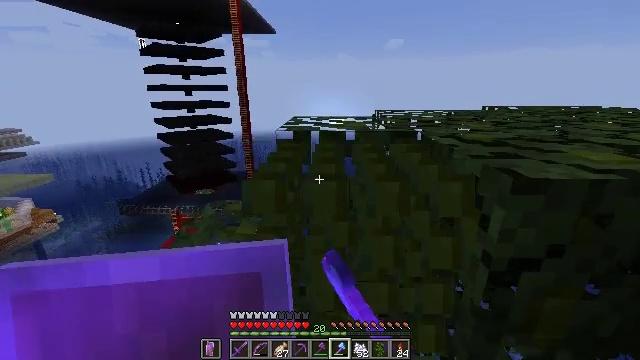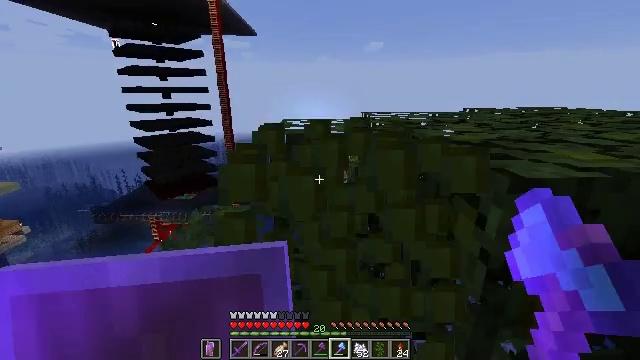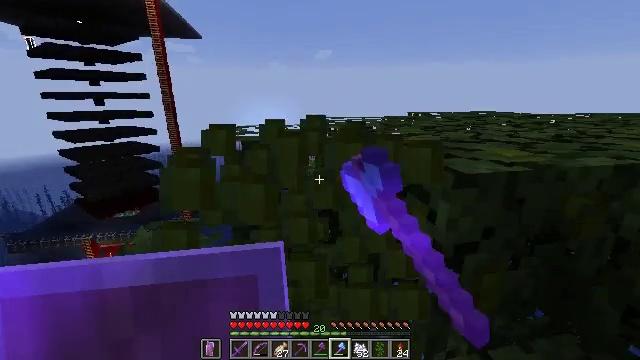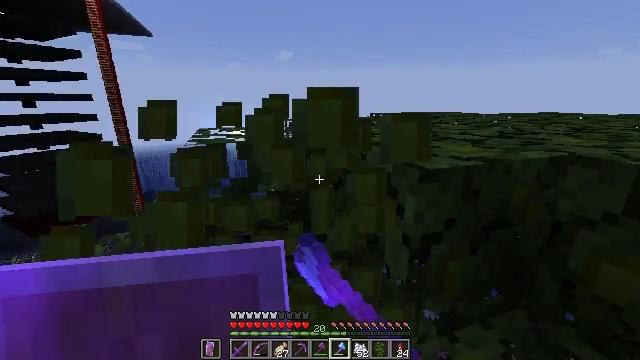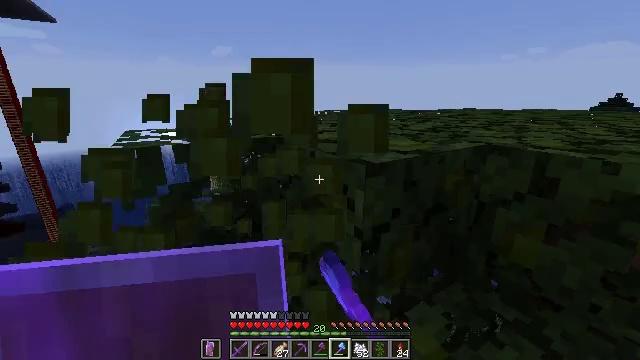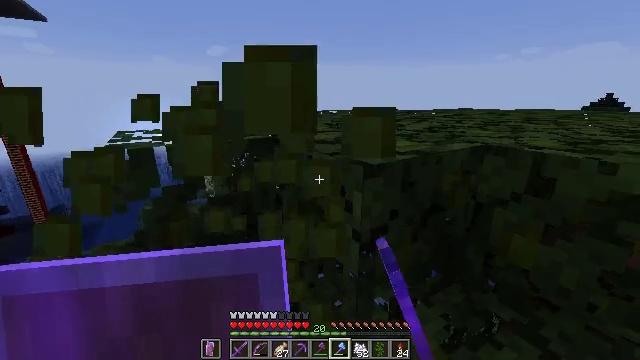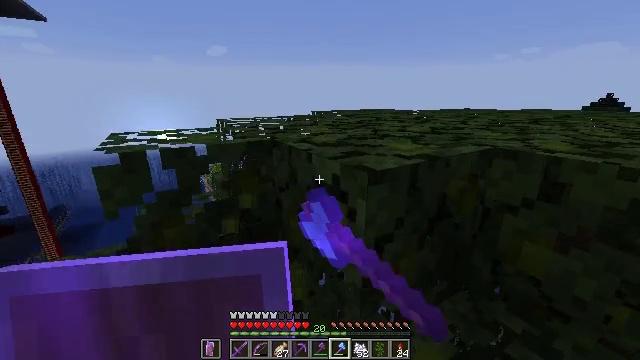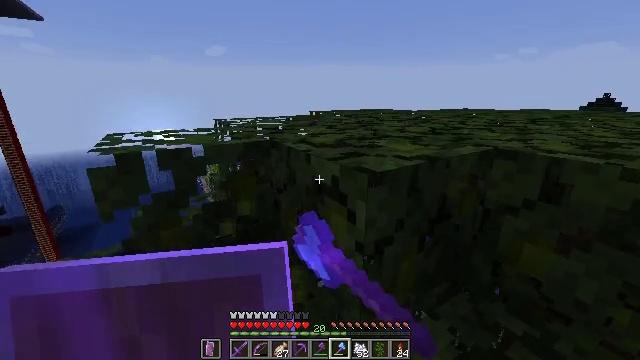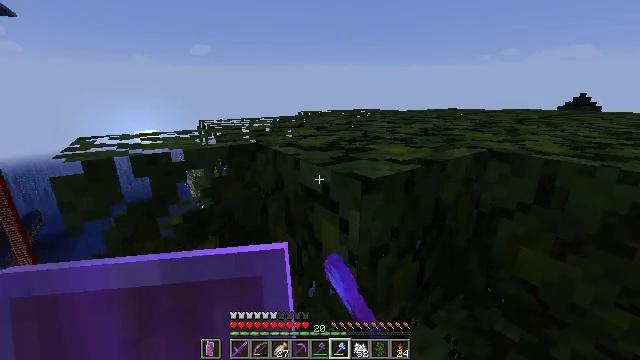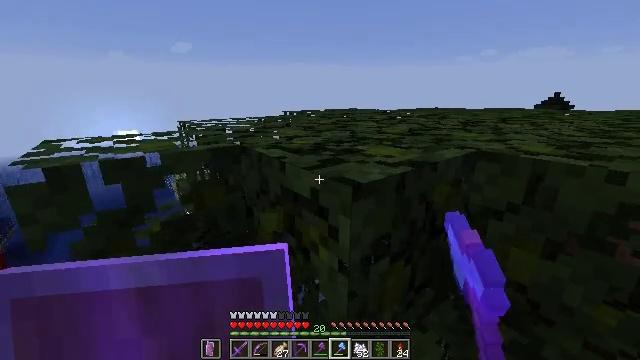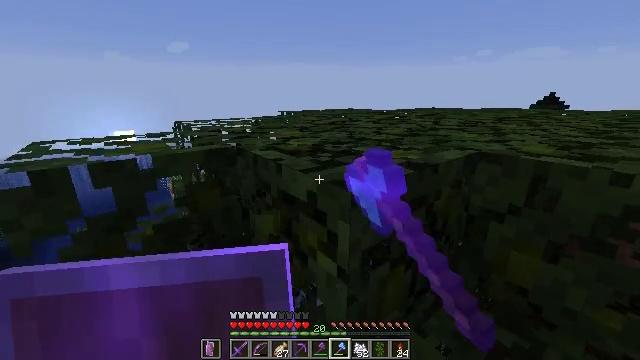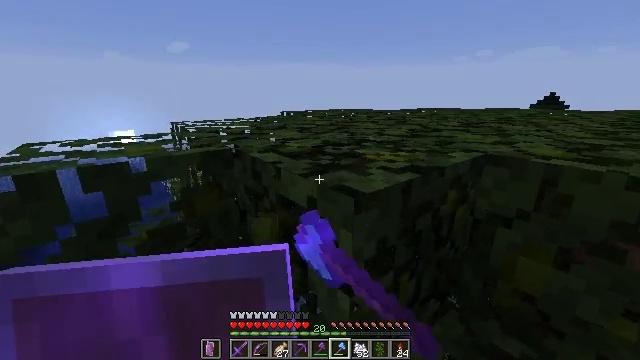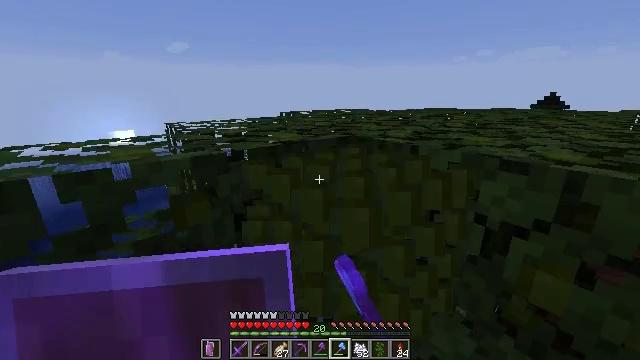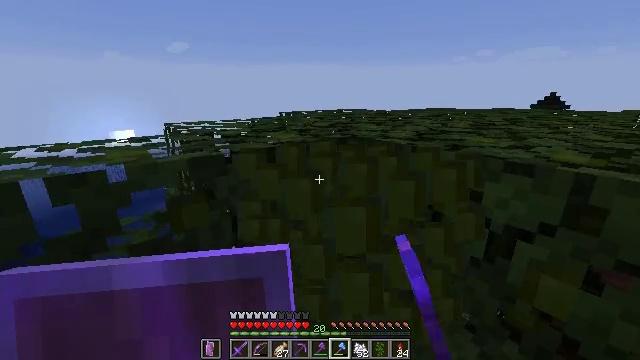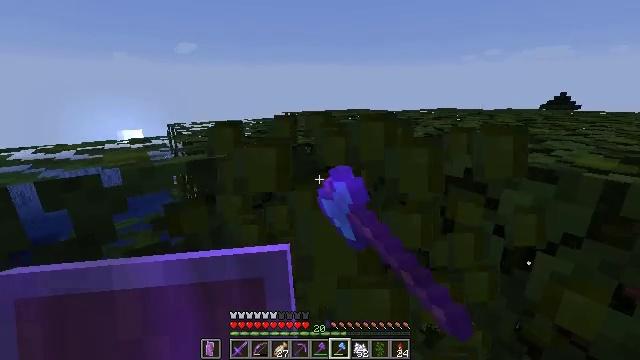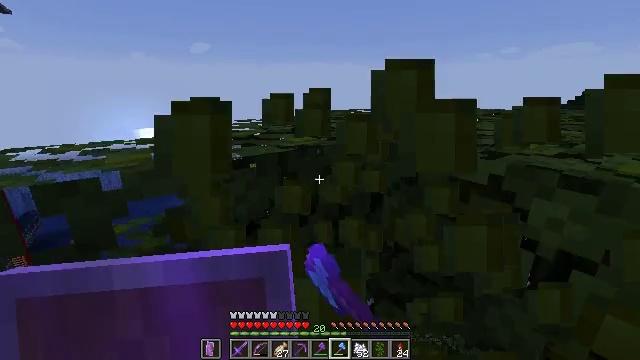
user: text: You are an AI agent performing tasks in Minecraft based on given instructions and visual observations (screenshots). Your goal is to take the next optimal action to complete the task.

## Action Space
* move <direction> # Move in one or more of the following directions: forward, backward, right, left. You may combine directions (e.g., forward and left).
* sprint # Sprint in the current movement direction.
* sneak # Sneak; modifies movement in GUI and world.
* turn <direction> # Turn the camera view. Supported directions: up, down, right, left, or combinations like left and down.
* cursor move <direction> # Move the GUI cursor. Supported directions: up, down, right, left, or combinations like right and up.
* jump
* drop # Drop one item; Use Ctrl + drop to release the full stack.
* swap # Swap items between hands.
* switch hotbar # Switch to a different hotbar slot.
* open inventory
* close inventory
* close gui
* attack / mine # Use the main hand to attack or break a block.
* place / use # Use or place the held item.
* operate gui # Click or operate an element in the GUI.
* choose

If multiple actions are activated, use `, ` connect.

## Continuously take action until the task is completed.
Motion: motion action
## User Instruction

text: Mine the jungle leaves to get saplings or sticks.
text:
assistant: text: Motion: move left, sneak, turn right, attack / mine
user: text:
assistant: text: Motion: sneak, turn right and up, attack / mine
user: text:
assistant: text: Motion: sneak, turn right, attack / mine
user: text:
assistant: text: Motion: move forward, sneak, turn right, attack / mine
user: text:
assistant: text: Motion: move forward, sneak, attack / mine
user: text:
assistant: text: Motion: move forward, sneak, attack / mine
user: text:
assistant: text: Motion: move forward, sneak, attack / mine
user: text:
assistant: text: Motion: move forward, sneak, turn right, attack / mine
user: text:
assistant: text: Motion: move forward, sneak, turn right, attack / mine
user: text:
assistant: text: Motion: move forward, sneak, attack / mine
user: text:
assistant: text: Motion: move forward, sneak, attack / mine
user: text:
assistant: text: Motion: move forward, sneak, attack / mine
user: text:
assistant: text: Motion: move forward, sneak, attack / mine
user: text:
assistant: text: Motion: move forward, sneak, turn left, attack / mine
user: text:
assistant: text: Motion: move forward, sneak, turn left, attack / mine
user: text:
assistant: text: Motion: move forward, sneak, turn left, attack / mine
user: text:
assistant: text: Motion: move forward, sneak, attack / mine
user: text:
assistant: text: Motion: move forward, sneak, turn left, attack / mine
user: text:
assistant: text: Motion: move forward, sneak, turn left, attack / mine
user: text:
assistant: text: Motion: move forward, sneak, turn left and down, attack / mine
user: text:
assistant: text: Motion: move forward, sneak, turn left, attack / mine
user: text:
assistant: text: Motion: move forward, sneak, attack / mine
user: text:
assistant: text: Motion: sneak, attack / mine
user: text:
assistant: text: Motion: sneak, attack / mine
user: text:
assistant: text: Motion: sneak, attack / mine
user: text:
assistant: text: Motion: sneak, attack / mine
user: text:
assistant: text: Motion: sneak, attack / mine
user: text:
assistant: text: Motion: sneak, attack / mine
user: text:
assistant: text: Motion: sneak, attack / mine
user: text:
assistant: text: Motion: sneak, attack / mine